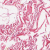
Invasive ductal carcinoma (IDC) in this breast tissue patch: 0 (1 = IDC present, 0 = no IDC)